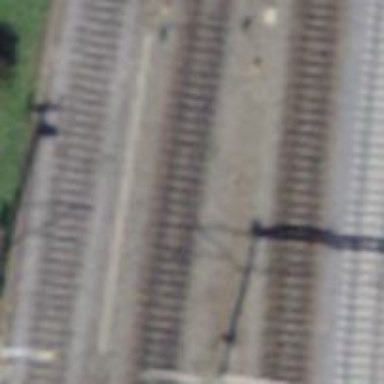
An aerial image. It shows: Railway with two tracks and electrified overhead contact lines.